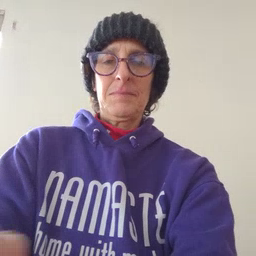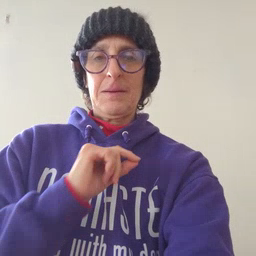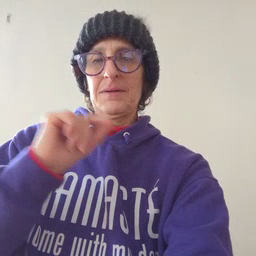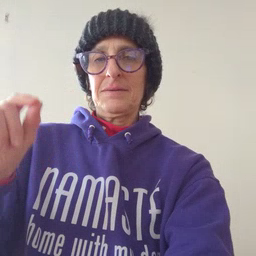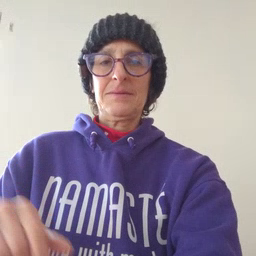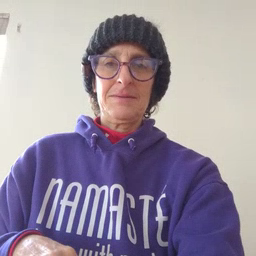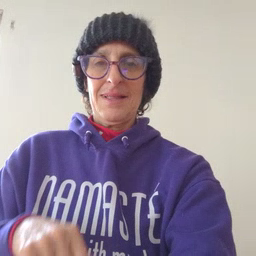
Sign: pen